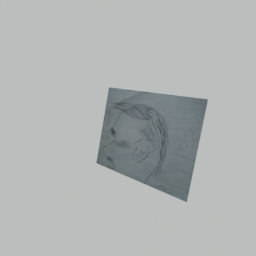
Label: decoration